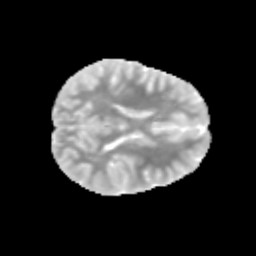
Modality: MD
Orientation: axial
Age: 11
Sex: male
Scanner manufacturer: siemens
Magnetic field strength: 3 T
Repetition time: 3.8 s
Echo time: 0.07 s